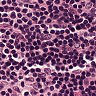
Metastatic tissue present: no